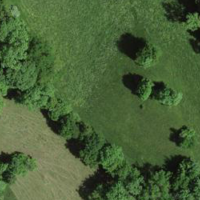
EUNIS habitat code: 24
Species observed at this site:
Lamium galeobdolon